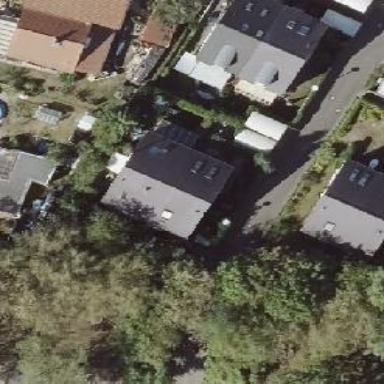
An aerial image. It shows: Semi-detached house with gabled roof.